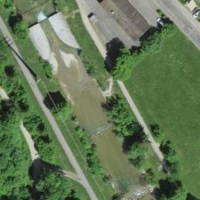
EUNIS habitat code: 41
Species observed at this site:
Allium scorodoprasum